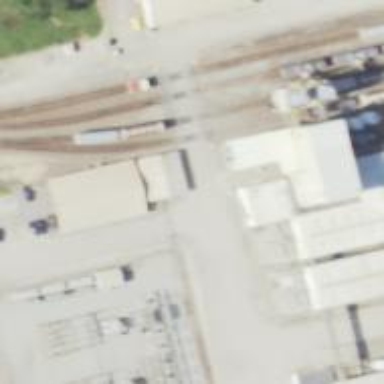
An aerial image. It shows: Railway spur service.